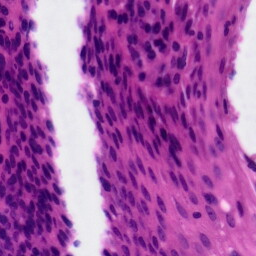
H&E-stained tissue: Tonsil